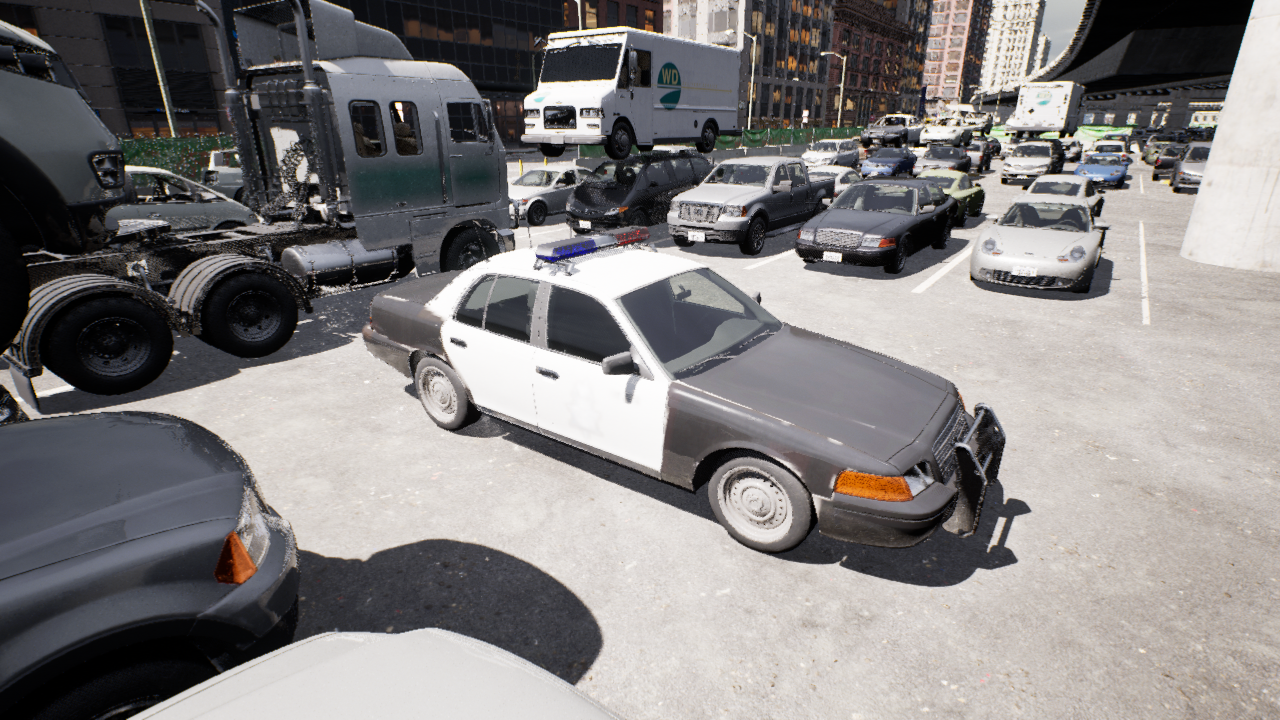
Venue: arterial
Lighting: clear day
Vehicle rig: sedan